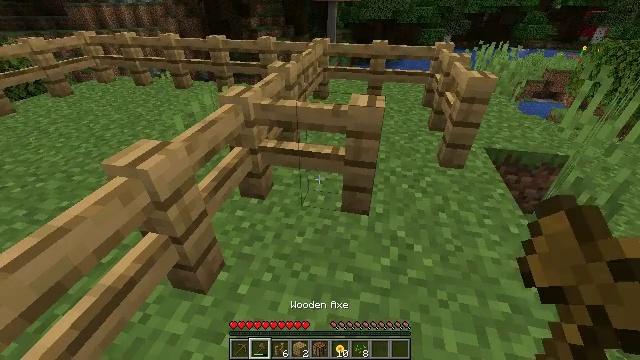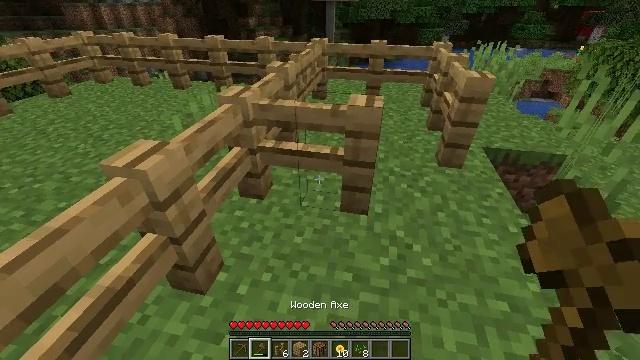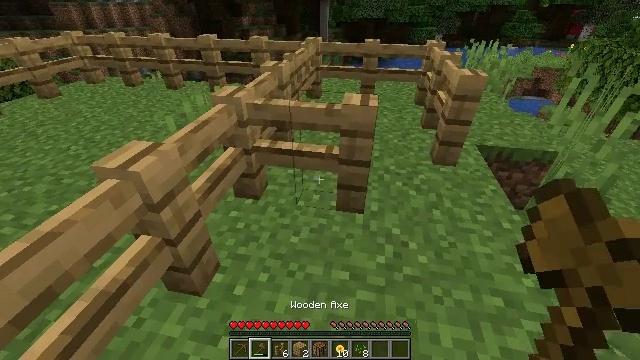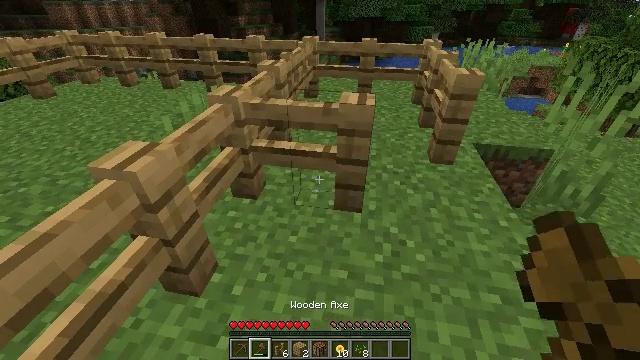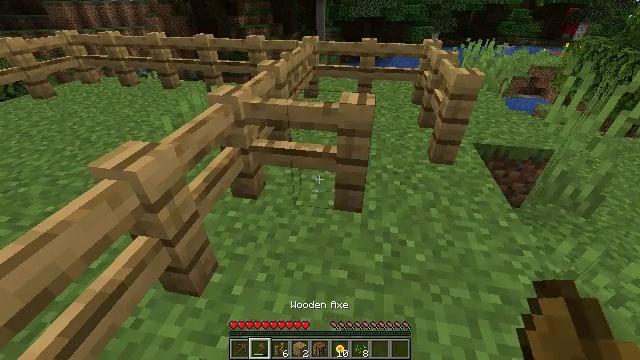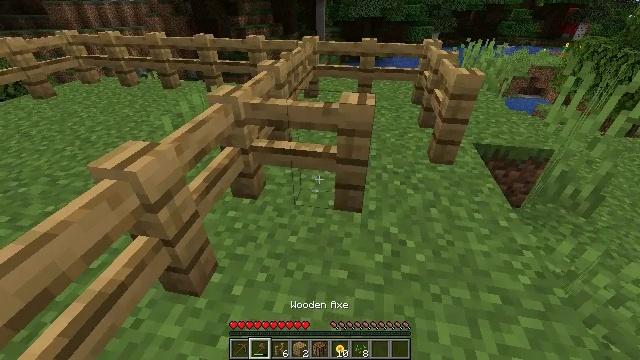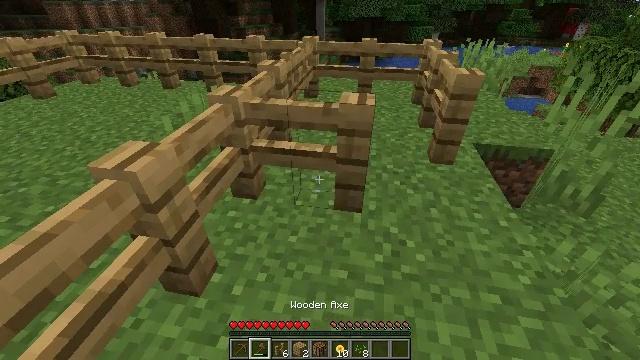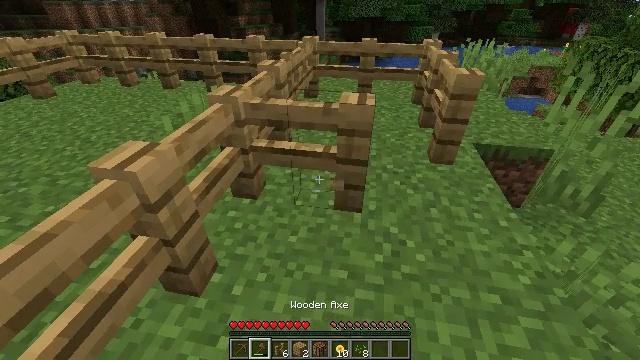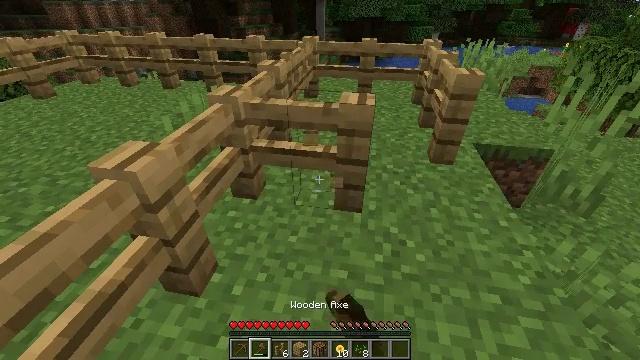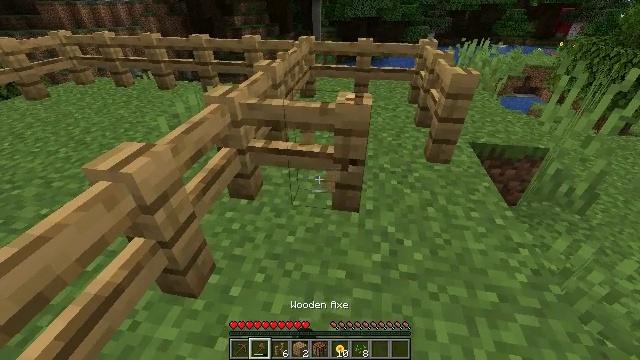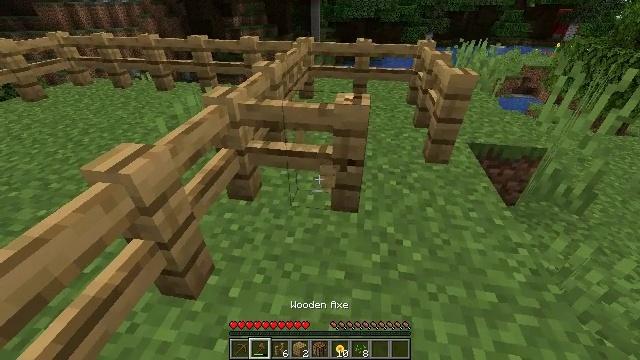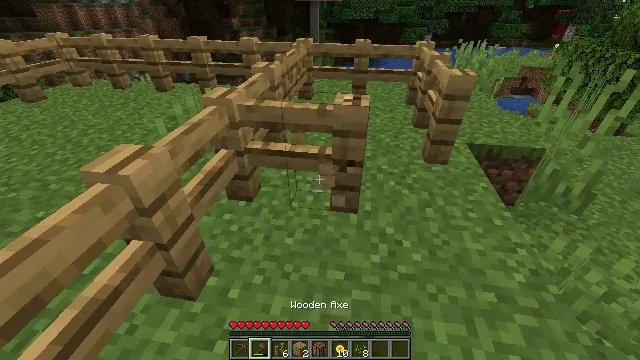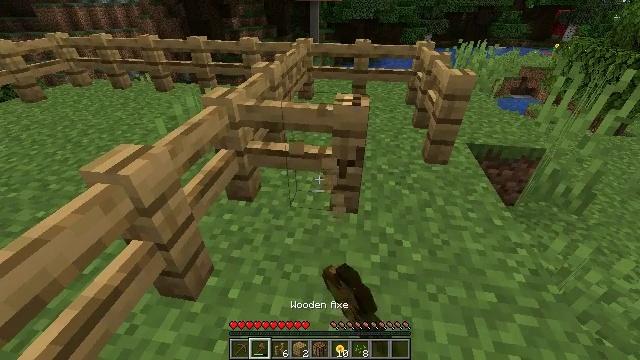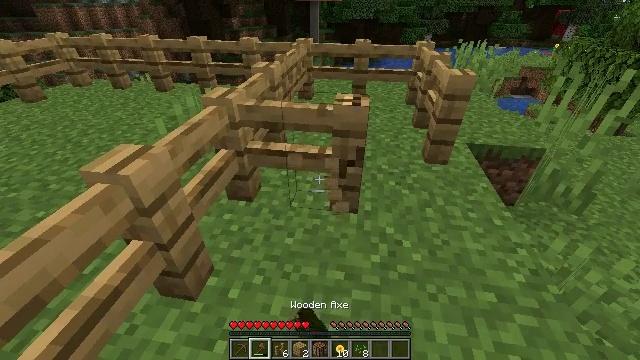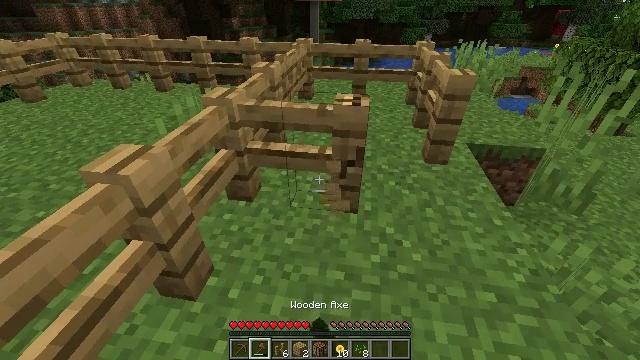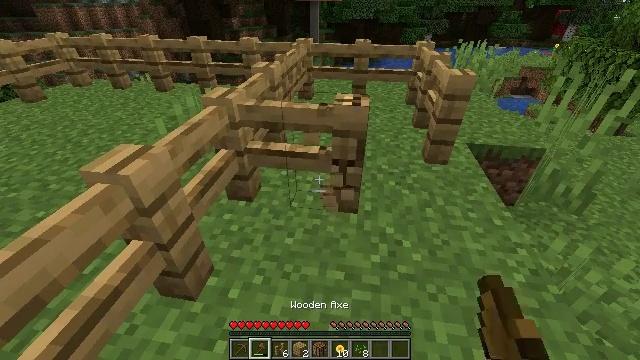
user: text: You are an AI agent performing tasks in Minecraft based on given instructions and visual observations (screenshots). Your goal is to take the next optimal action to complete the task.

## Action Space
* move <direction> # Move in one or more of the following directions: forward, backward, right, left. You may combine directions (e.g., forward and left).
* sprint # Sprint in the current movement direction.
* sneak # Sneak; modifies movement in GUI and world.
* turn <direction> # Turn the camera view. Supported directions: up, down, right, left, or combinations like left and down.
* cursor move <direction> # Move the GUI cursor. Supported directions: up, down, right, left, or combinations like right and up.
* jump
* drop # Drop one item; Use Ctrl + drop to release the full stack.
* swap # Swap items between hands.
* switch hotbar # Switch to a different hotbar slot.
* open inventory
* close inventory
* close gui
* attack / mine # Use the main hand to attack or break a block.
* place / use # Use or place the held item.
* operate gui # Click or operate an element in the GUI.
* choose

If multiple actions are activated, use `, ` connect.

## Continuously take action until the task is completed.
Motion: motion action
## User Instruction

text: Attack the oak fence to collect it.
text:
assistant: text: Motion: no_op
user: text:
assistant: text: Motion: turn right
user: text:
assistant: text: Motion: no_op
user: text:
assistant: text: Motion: no_op
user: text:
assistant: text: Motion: no_op
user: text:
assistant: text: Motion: no_op
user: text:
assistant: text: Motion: attack / mine
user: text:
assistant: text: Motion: attack / mine
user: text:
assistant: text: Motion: attack / mine
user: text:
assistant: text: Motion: attack / mine
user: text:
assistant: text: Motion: attack / mine
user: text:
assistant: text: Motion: attack / mine
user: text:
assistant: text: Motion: attack / mine
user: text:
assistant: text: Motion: attack / mine
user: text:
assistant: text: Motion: attack / mine
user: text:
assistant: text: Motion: attack / mine
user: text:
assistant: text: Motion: attack / mine
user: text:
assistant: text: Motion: attack / mine
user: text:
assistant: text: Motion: attack / mine
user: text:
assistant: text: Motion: attack / mine
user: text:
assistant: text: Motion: attack / mine
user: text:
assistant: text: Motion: attack / mine
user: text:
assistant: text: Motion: attack / mine
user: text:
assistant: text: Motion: attack / mine
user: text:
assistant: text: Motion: attack / mine
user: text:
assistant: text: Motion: attack / mine
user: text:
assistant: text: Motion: attack / mine
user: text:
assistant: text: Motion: attack / mine
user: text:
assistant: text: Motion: attack / mine
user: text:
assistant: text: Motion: attack / mine